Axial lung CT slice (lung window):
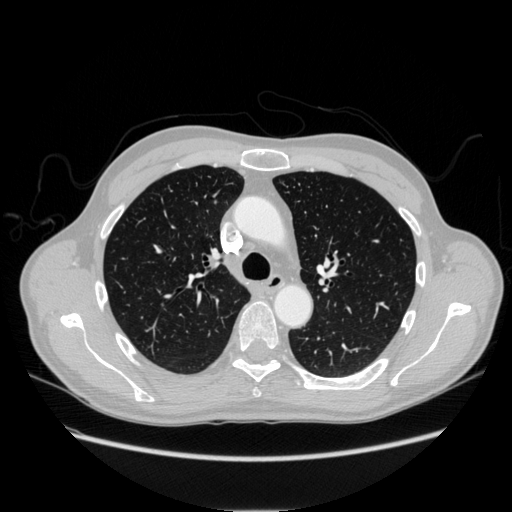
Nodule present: yes
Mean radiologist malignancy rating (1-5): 2.667